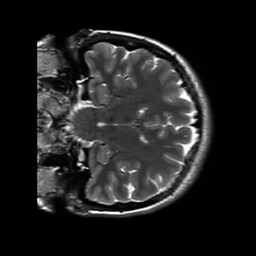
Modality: T2w
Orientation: coronal
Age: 21
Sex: female
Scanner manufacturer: siemens
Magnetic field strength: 3 T
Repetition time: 8.53 s
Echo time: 0.091 s